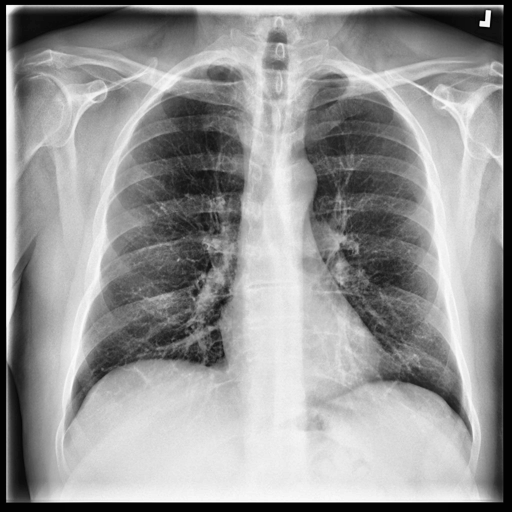
Finding: NORMAL